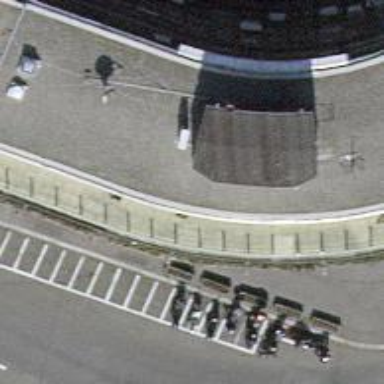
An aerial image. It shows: Motorcycle parking facility.